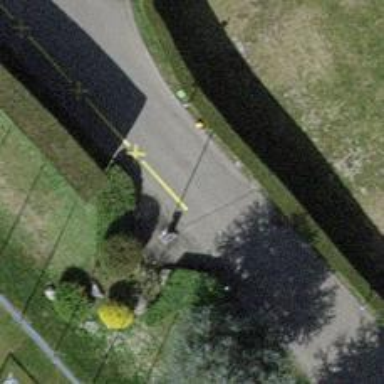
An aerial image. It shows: Lift gate barrier.